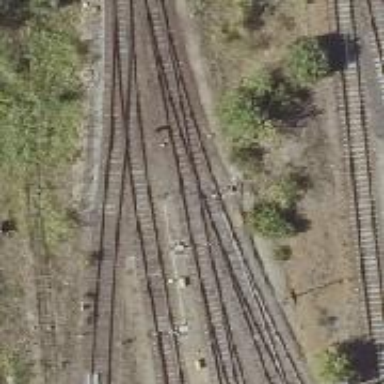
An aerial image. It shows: Railway switch.